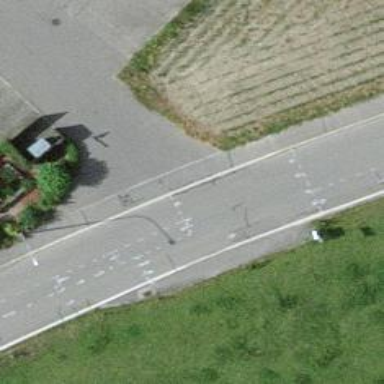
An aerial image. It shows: Bus stop equipped with public transport stop position.